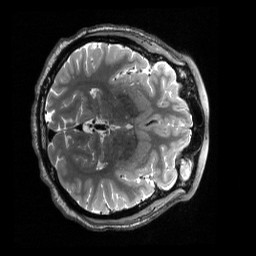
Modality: T2w
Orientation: axial
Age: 40
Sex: male
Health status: ill
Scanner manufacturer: siemens
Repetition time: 3.2 s